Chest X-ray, PA view. Patient: 70 years old, sex F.
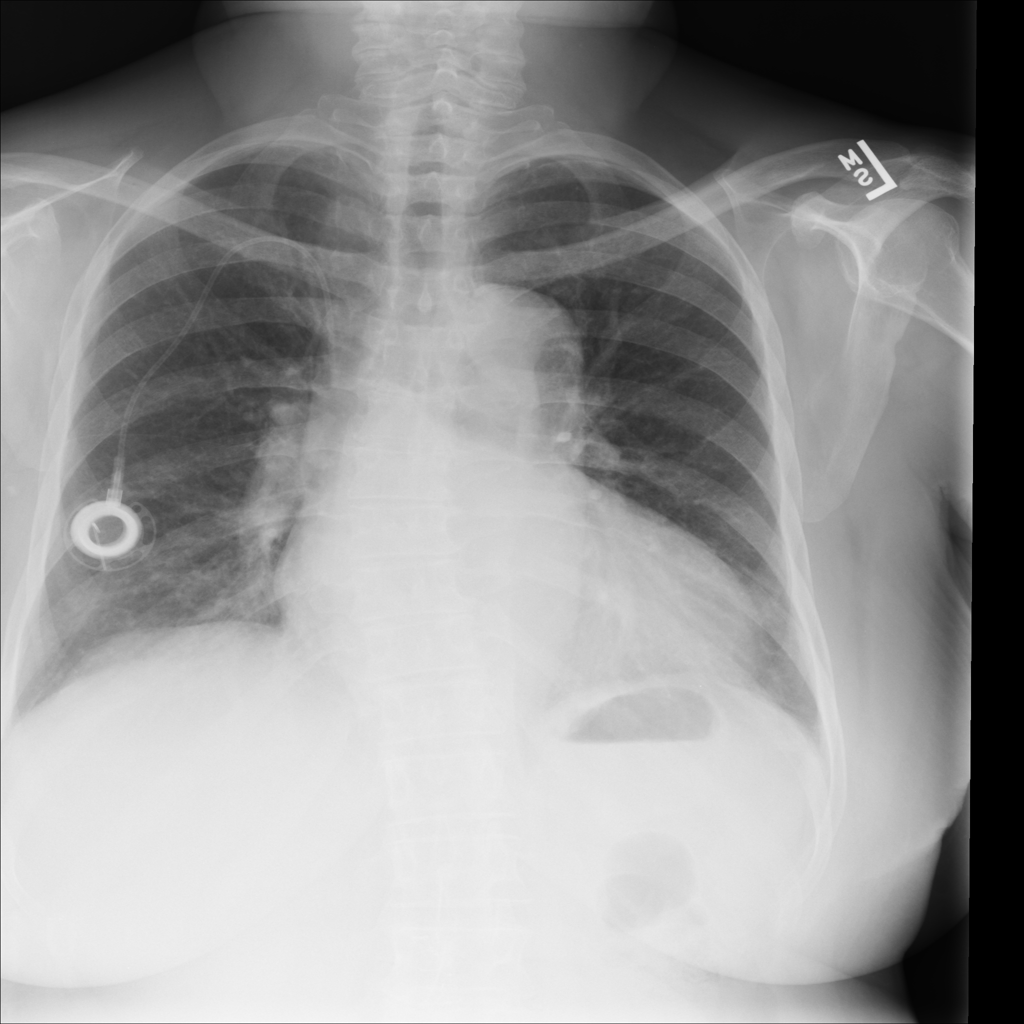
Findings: No Finding